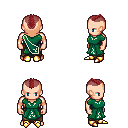
a pixel art fantasy rpg character, male body template, human, light skin, sash dress, robe skirt, brunette short mohawk hairstyle, gold boots, four views (front, back, left, right), 2x2 character sprite sheet, small pixel art, hard edges, no anti-aliasing